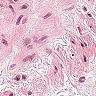
Metastatic tissue present: no